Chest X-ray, PA view. Patient: 55 years old, sex M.
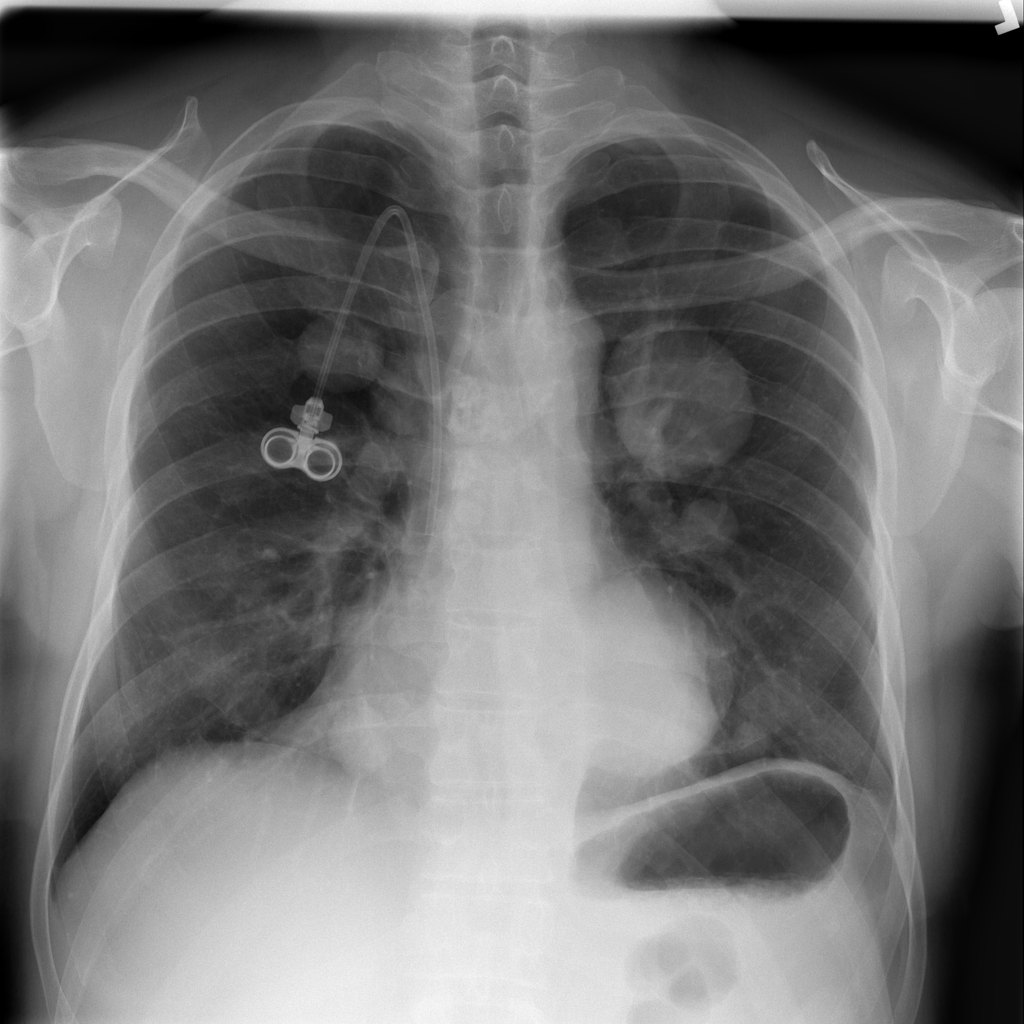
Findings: Mass